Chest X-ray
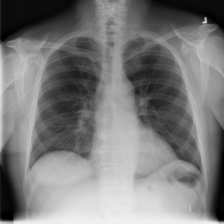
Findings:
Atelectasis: negative
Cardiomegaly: negative
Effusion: negative
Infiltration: negative
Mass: negative
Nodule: negative
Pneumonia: negative
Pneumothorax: negative
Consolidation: negative
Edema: negative
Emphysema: negative
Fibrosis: negative
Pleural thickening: negative
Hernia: negative